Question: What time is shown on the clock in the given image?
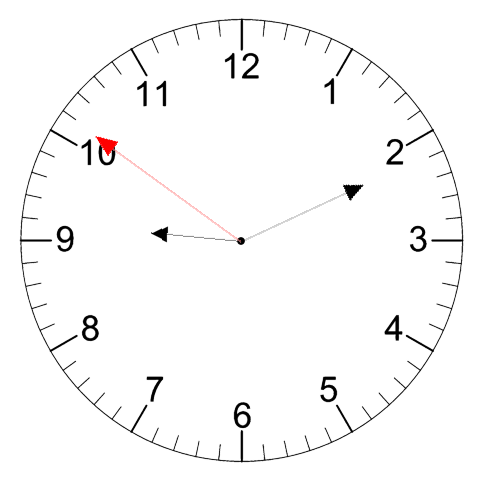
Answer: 09:10:51